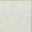
Piece: xx